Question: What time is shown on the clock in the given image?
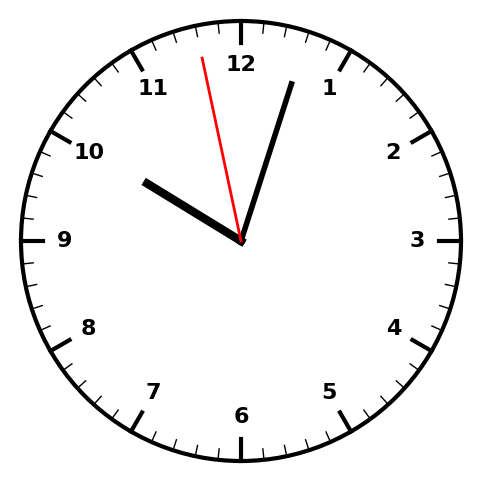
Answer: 10:02:58